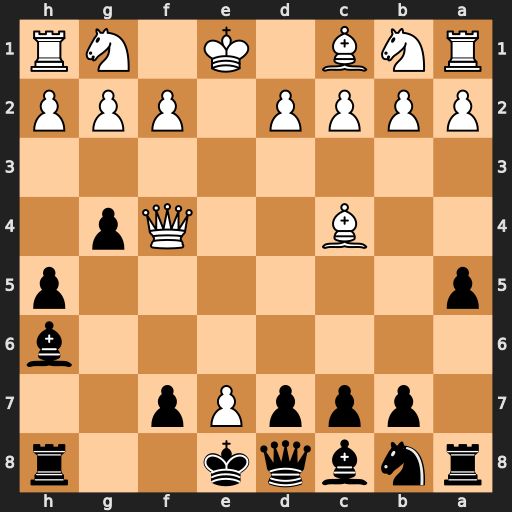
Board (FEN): rnbqk2r/1pppPp2/7b/p6p/2B2Qp1/8/PPPP1PPP/RNB1K1NR
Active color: b
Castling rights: KQkq
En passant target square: -
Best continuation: Qxe7+ Qe3 Bxe3